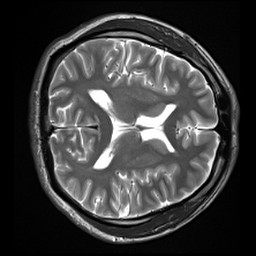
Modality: inplaneT2
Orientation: axial
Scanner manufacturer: siemens
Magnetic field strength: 3 T
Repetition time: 7.02 s
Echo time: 0.069 s